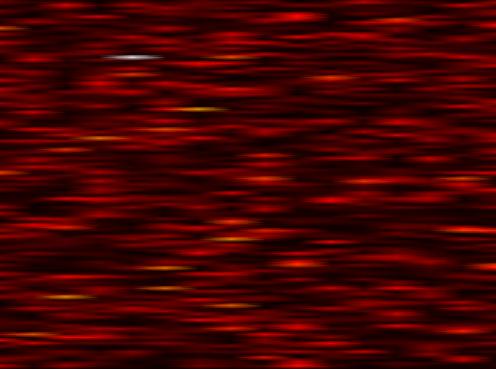
Label: FOFDM